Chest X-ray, PA view. Patient: 14 years old, sex F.
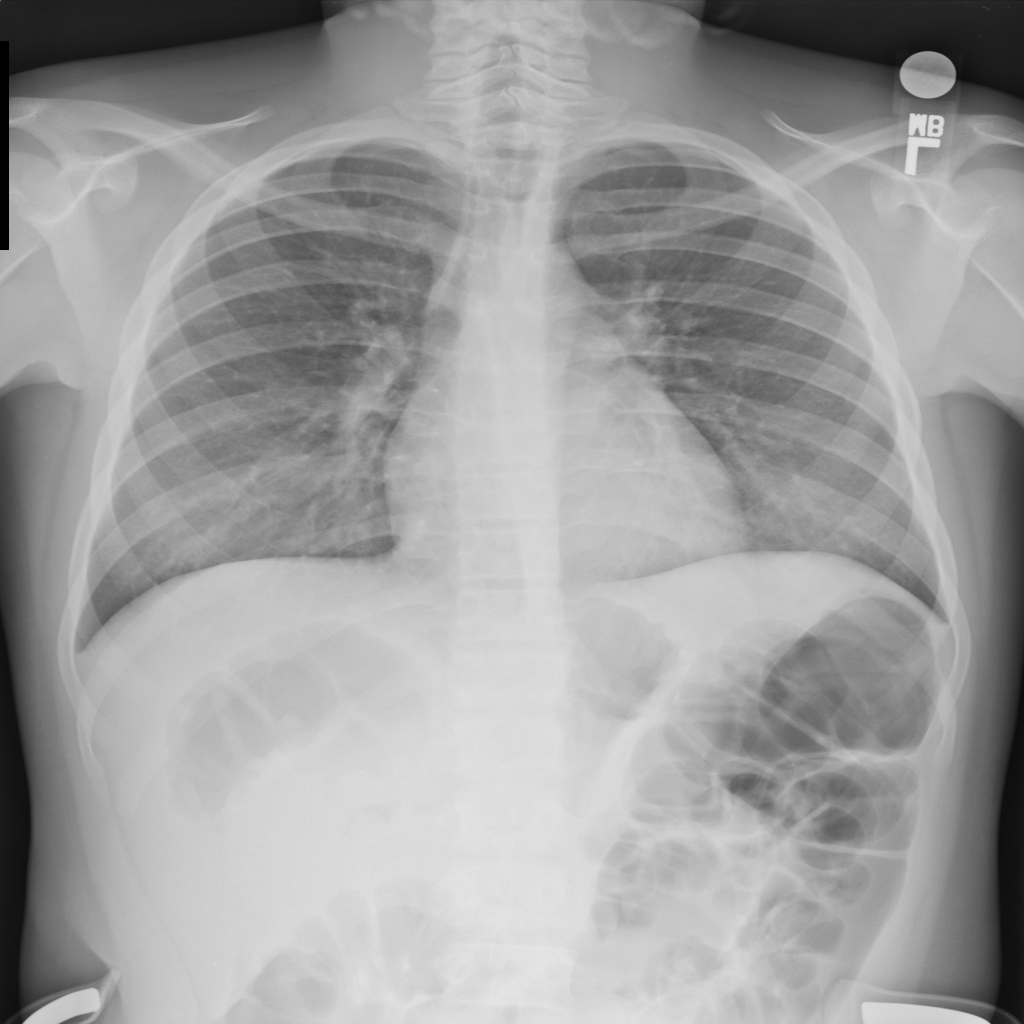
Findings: No Finding